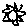
Label: sun